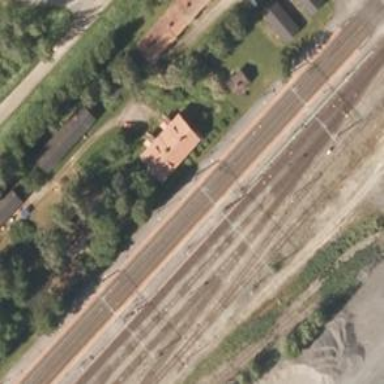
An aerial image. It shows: Railway track with electrified contact lines. This is siding track.